Question: I am using R and I would like to plot a histogram where 'x-axis' is the number of vehicles and 'y-axis' is the time interval.
Something like:

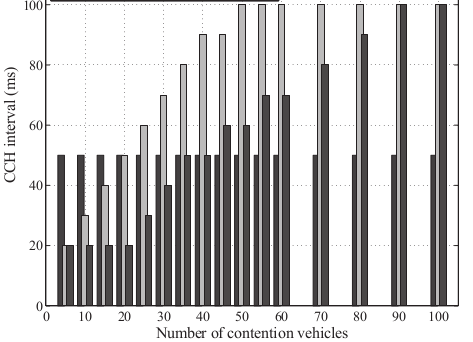
Answer: I guess you need a barplot:
'''
x <- data.frame(n_vehicles = c(10, 20, 30, 40),
time_interval = c(2, 5, 4, 9))
barplot(height = x$time_interval,
names.arg = x$n_vehicles)
'''
<URL>
Or alternatively:
'''
plot(x = x$n_vehicles,
y = x$time_interval,
type = "h")
'''
The '"h"' stands for "histogram".